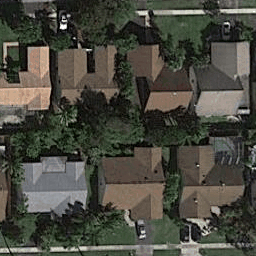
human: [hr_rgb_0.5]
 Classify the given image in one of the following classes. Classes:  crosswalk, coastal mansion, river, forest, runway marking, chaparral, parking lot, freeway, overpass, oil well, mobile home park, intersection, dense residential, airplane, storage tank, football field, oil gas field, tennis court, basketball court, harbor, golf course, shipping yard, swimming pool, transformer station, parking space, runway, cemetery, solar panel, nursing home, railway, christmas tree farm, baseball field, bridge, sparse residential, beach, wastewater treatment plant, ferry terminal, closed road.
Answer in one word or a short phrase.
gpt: dense residential